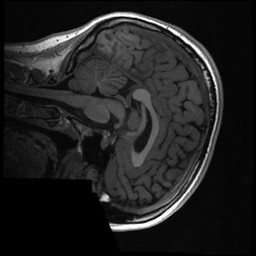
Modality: T1w
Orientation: sagittal
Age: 20
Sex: female